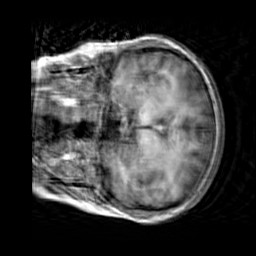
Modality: T1w
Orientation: coronal
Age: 22
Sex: female
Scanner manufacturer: siemens
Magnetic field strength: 3 T
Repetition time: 2.3 s
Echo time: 0.00303 s